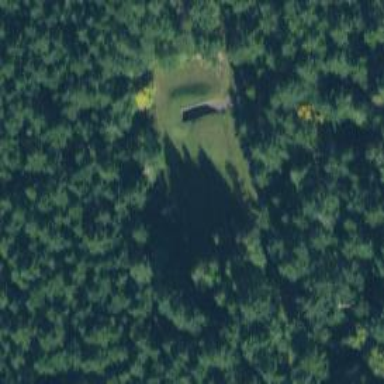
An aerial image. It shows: Military bunker.